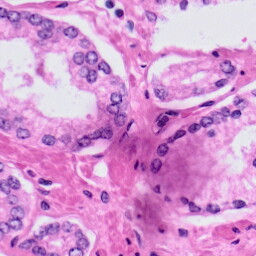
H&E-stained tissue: Prostate